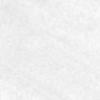
Label: no_change